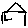
Label: house